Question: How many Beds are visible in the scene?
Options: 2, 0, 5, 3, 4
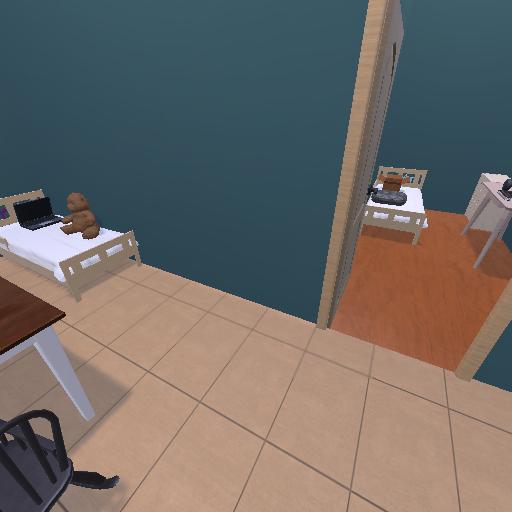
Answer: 2